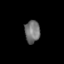
Tissue: skin
Cell type: Epithelial cells
Senescence score: 0.2674
Nuclear area (px): 336
Mean DAPI intensity: 115.607